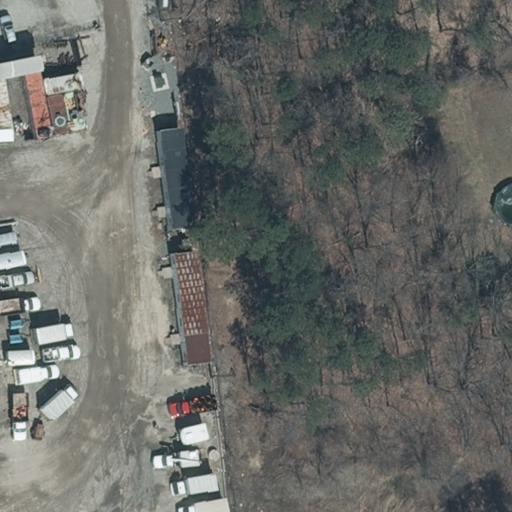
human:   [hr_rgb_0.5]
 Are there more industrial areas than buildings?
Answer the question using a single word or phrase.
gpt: no

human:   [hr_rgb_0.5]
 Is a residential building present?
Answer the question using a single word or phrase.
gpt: yes

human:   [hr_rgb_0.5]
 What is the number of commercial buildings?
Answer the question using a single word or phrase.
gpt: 0

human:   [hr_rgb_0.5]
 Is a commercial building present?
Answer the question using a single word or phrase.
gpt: no

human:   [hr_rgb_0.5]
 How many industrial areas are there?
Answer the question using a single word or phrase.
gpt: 1

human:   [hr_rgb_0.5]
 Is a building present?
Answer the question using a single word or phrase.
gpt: yes

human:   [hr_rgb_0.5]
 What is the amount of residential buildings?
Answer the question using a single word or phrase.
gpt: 1

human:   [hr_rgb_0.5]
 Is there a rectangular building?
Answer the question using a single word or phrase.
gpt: yes

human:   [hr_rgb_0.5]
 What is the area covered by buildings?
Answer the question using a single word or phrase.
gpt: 235m2

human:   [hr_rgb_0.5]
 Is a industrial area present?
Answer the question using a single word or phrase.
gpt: yes

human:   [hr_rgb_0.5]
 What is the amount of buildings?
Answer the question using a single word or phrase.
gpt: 2

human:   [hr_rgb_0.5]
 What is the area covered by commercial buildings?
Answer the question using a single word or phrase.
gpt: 0m2

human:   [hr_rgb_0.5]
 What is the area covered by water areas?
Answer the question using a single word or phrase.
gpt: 0m2

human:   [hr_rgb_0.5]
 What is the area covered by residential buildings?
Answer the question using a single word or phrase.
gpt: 134m2

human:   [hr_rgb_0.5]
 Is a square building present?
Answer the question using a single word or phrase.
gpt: no

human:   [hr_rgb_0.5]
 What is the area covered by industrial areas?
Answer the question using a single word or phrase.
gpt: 10435m2

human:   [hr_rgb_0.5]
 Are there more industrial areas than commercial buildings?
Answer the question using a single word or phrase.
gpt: yes

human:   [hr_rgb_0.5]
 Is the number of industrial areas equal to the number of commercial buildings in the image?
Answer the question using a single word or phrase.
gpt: no

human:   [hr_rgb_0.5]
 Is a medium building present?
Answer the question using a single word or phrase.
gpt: yes

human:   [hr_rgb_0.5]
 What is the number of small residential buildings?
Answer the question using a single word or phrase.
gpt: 0

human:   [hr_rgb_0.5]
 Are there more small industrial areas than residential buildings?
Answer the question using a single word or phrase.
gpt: no

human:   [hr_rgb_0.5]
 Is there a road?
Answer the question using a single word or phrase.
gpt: no

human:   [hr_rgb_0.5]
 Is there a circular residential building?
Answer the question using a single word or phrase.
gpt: no

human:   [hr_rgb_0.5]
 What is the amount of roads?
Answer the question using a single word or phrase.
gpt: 0

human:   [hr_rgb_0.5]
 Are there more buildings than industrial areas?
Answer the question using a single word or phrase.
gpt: yes

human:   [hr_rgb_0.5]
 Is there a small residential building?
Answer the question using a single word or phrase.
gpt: no

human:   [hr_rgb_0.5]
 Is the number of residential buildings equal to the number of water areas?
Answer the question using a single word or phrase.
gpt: no

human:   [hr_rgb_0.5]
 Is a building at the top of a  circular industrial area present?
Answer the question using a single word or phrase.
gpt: no

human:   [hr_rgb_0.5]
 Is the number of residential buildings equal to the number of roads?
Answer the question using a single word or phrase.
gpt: no

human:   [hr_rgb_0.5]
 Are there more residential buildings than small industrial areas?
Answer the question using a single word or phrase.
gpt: yes

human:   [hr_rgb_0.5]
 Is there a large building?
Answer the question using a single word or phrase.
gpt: no

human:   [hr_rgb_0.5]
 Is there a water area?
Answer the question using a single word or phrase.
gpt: no

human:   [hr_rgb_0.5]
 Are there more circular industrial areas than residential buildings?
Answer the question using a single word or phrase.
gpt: no

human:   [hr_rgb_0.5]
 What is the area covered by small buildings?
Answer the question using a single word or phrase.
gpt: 0m2

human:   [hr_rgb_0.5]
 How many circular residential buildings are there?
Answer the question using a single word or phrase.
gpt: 0

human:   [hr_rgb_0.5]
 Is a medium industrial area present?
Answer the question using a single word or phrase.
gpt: no

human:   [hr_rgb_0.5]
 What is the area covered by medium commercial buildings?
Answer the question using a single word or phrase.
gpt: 0m2

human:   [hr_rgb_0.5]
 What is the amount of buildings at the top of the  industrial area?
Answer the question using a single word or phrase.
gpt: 0

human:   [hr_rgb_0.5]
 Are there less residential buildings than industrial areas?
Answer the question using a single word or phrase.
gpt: no

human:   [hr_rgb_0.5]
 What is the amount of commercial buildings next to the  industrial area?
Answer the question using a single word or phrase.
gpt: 0

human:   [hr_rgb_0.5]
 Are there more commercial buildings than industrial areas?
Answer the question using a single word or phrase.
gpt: no

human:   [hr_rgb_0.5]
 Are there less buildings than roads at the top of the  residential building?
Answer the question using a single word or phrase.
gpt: no

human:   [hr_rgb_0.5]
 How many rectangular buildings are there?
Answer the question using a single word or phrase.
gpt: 2

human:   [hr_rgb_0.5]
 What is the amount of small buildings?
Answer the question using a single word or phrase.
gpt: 0

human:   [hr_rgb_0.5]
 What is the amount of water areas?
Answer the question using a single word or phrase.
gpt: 0

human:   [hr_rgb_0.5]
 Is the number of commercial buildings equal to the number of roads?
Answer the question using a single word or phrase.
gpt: yes

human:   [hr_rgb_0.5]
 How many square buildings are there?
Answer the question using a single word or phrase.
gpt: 0

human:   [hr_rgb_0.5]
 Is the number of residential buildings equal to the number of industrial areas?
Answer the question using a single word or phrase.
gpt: yes

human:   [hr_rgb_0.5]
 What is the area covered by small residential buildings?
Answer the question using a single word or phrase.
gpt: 0m2

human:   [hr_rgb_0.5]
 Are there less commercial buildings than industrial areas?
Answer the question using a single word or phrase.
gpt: yes

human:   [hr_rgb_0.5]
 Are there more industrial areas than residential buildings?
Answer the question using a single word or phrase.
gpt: no

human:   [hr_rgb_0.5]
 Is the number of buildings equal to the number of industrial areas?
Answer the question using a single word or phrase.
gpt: no

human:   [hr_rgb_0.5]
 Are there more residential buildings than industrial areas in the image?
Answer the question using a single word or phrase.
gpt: no

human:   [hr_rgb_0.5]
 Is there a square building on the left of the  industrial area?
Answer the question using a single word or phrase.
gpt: no

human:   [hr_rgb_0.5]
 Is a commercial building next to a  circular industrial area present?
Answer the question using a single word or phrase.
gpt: no

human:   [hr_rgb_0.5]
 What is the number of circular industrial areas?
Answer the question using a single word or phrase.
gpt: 0

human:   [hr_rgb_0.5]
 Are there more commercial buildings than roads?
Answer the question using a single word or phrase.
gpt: no

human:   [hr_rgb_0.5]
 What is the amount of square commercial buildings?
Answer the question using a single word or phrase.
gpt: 0

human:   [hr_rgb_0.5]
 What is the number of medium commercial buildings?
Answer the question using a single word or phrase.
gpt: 0

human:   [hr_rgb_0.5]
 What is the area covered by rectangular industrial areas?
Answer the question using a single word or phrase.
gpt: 10435m2

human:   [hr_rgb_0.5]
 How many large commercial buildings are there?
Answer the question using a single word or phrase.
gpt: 0

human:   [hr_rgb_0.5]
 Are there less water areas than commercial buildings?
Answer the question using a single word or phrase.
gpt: no

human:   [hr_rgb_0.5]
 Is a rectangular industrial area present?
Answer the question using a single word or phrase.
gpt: yes

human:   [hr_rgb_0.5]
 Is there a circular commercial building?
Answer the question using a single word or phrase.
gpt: no